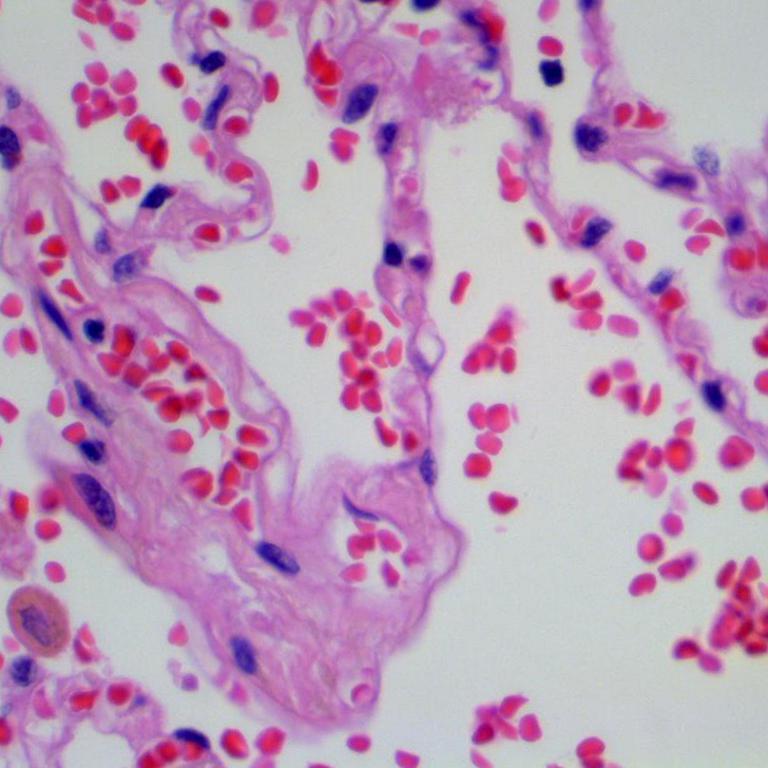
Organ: lung
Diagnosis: benign